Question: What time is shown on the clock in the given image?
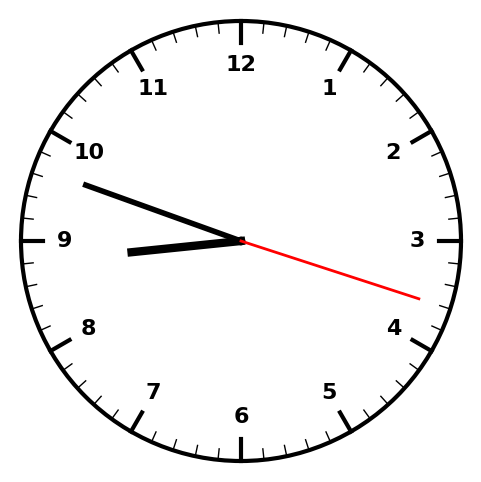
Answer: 08:48:18